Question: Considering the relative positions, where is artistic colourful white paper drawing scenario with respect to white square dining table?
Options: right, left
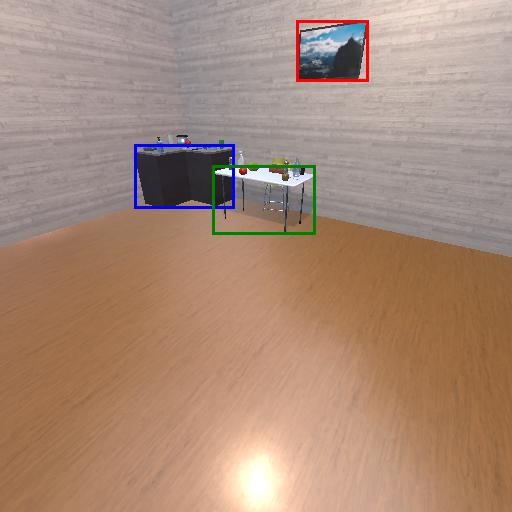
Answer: right